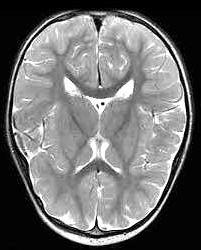
Label: notumor